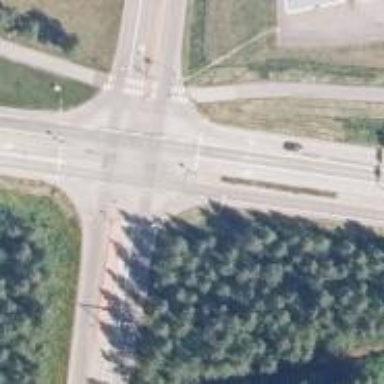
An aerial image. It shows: Road with "give way" sign.